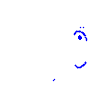
Particle: proton